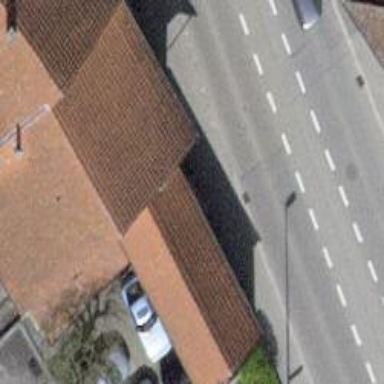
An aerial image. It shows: Fast food establishment.